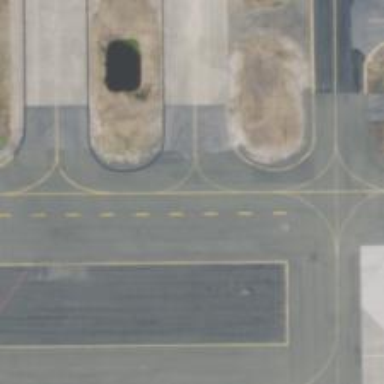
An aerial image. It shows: View of taxiway at the airport.